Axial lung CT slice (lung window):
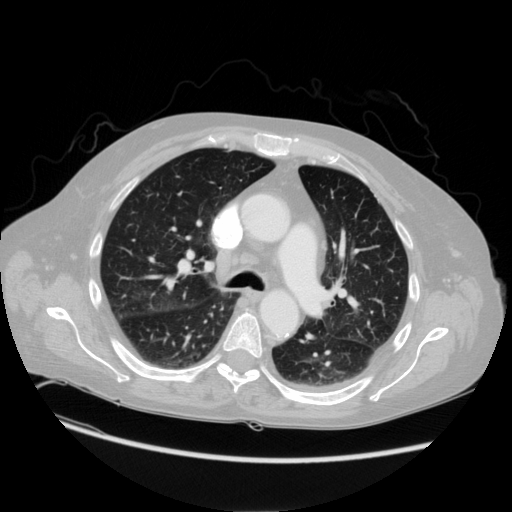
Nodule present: no